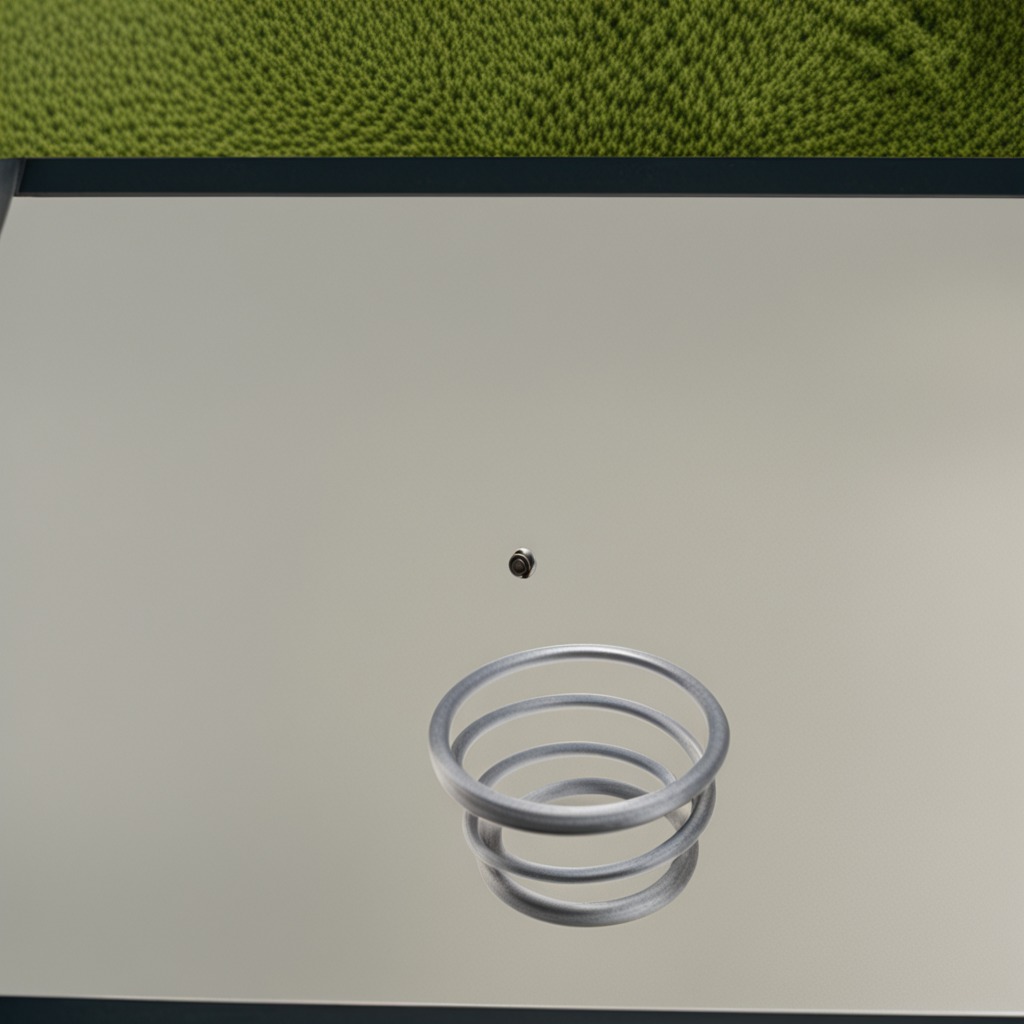
A coiled metal spring is lying on the table.